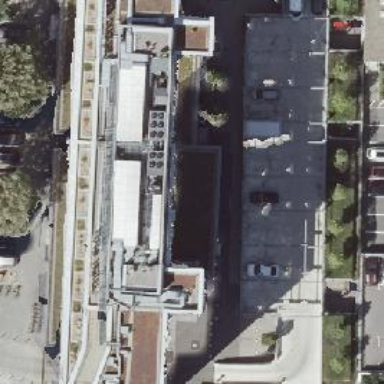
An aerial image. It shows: Multi-storey parking facility.